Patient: sex M, age 60
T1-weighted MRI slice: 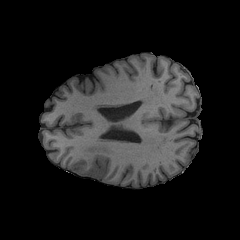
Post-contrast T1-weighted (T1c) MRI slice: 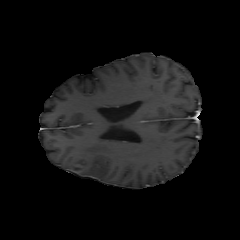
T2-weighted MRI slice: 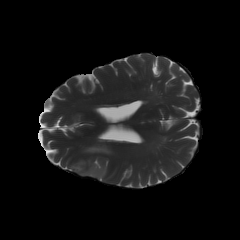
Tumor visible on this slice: yes
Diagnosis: Glioblastoma, IDH-wildtype
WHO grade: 4